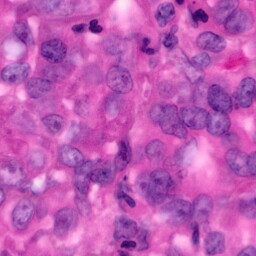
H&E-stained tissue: Pancreatic